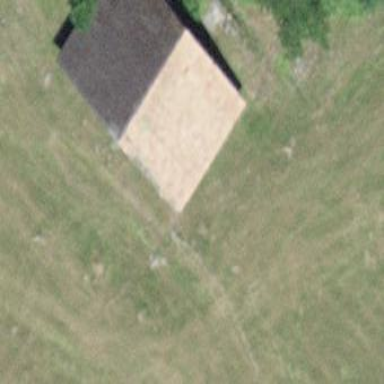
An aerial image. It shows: Rural barn.